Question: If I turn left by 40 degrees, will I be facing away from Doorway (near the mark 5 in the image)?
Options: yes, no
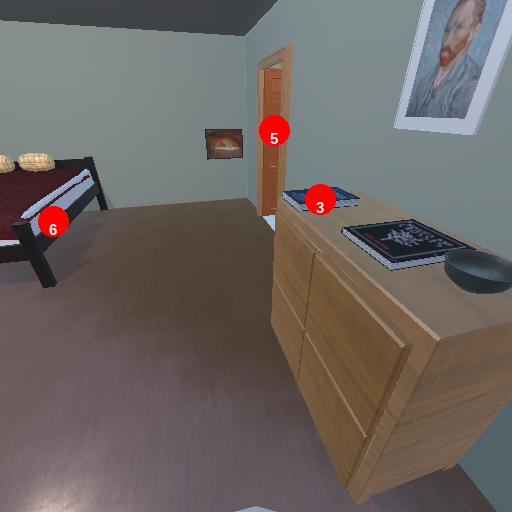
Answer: yes